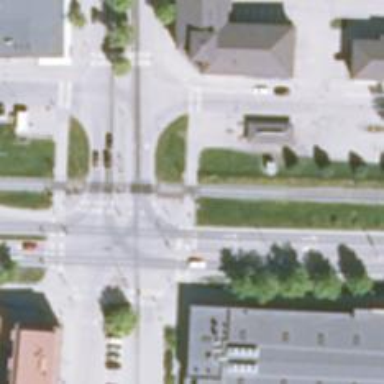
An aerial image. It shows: Railway crossing with lights and saltire signs. There is full barrier at the crossing.